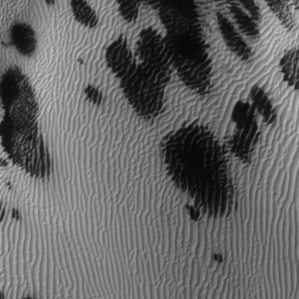
Label: frost